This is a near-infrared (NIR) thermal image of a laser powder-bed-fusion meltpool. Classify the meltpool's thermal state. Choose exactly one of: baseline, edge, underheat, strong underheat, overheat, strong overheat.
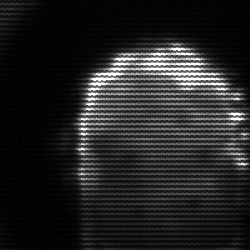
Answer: baseline